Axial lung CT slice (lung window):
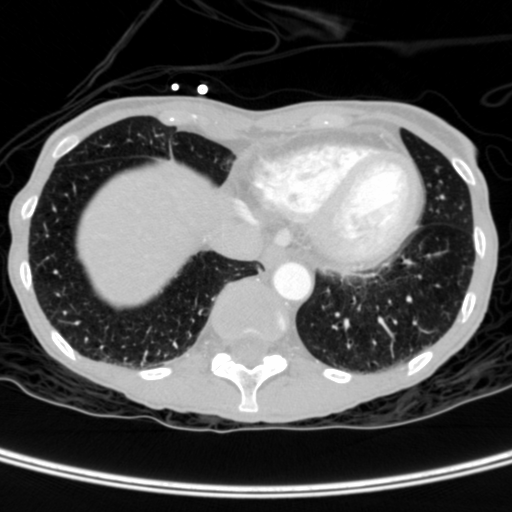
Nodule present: no